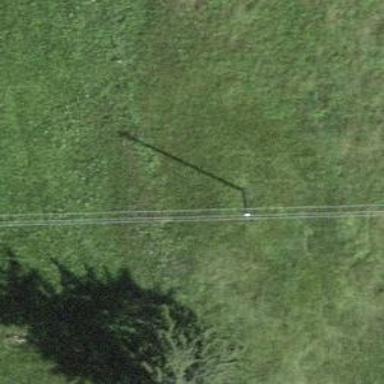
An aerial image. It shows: Utility pole as the man-made structure.